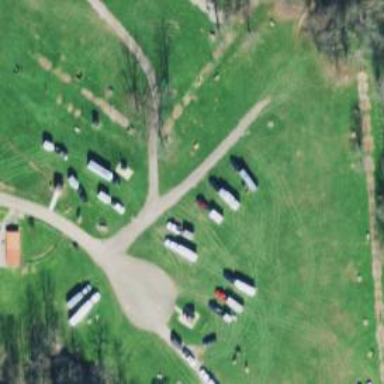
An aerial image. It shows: Camp site catering to equestrian sports.